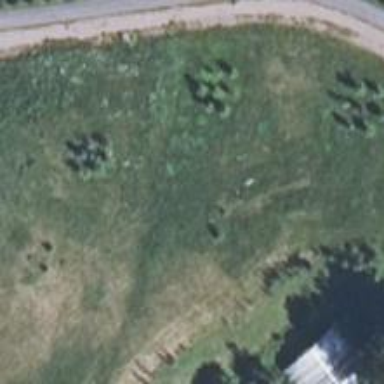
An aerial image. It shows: Grass area designated as golf tee.